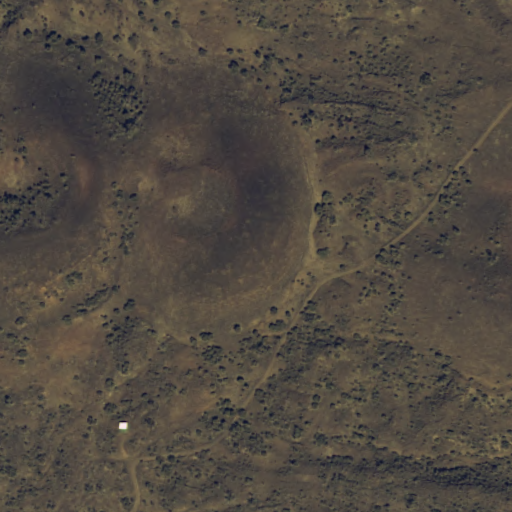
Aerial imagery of mountain in Hawaii named Pu‘unanaha containing only unknown